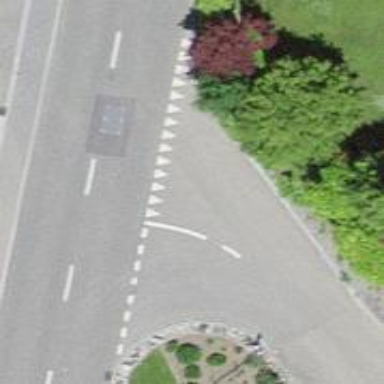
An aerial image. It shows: Road with "give way" sign.